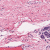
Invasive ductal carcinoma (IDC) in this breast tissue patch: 0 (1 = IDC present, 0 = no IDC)